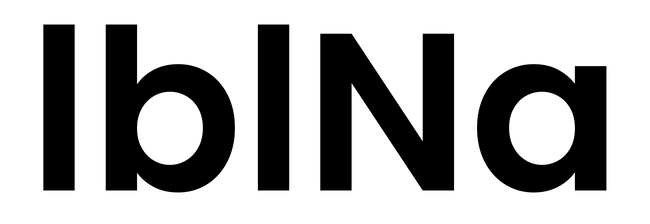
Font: Poppins-SemiBold